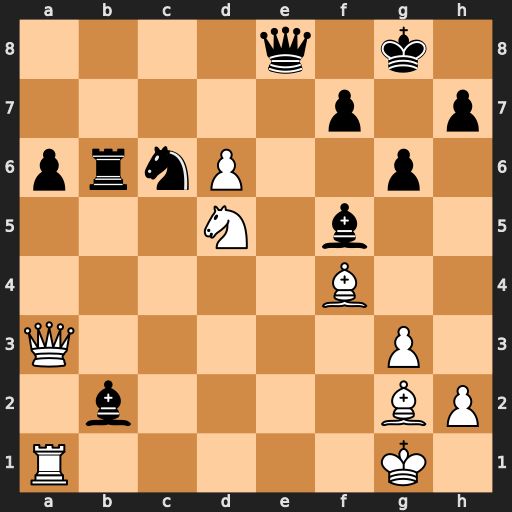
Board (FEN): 4q1k1/5p1p/prnP2p1/3N1b2/5B2/Q5P1/1b4BP/R5K1
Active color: w
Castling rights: -
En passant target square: -
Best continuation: Qxb2 Rxb2 Nf6+ Kh8 Nxe8 Rxg2+ Kxg2